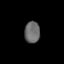
Tissue: lung
Cell type: Epithelial cells
Senescence score: 0.5501
Nuclear area (px): 324
Mean DAPI intensity: 106.404